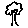
Label: tree